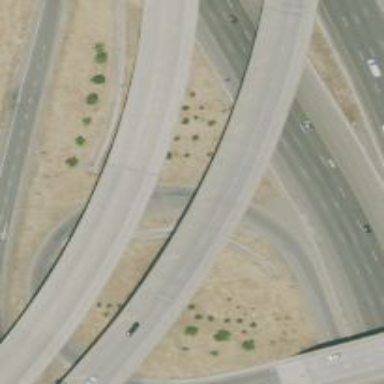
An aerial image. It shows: Motorway link.